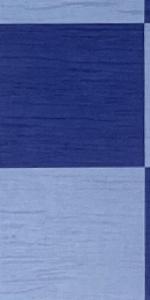
Label: Empty